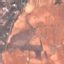
Land use / land cover class: PermanentCrop